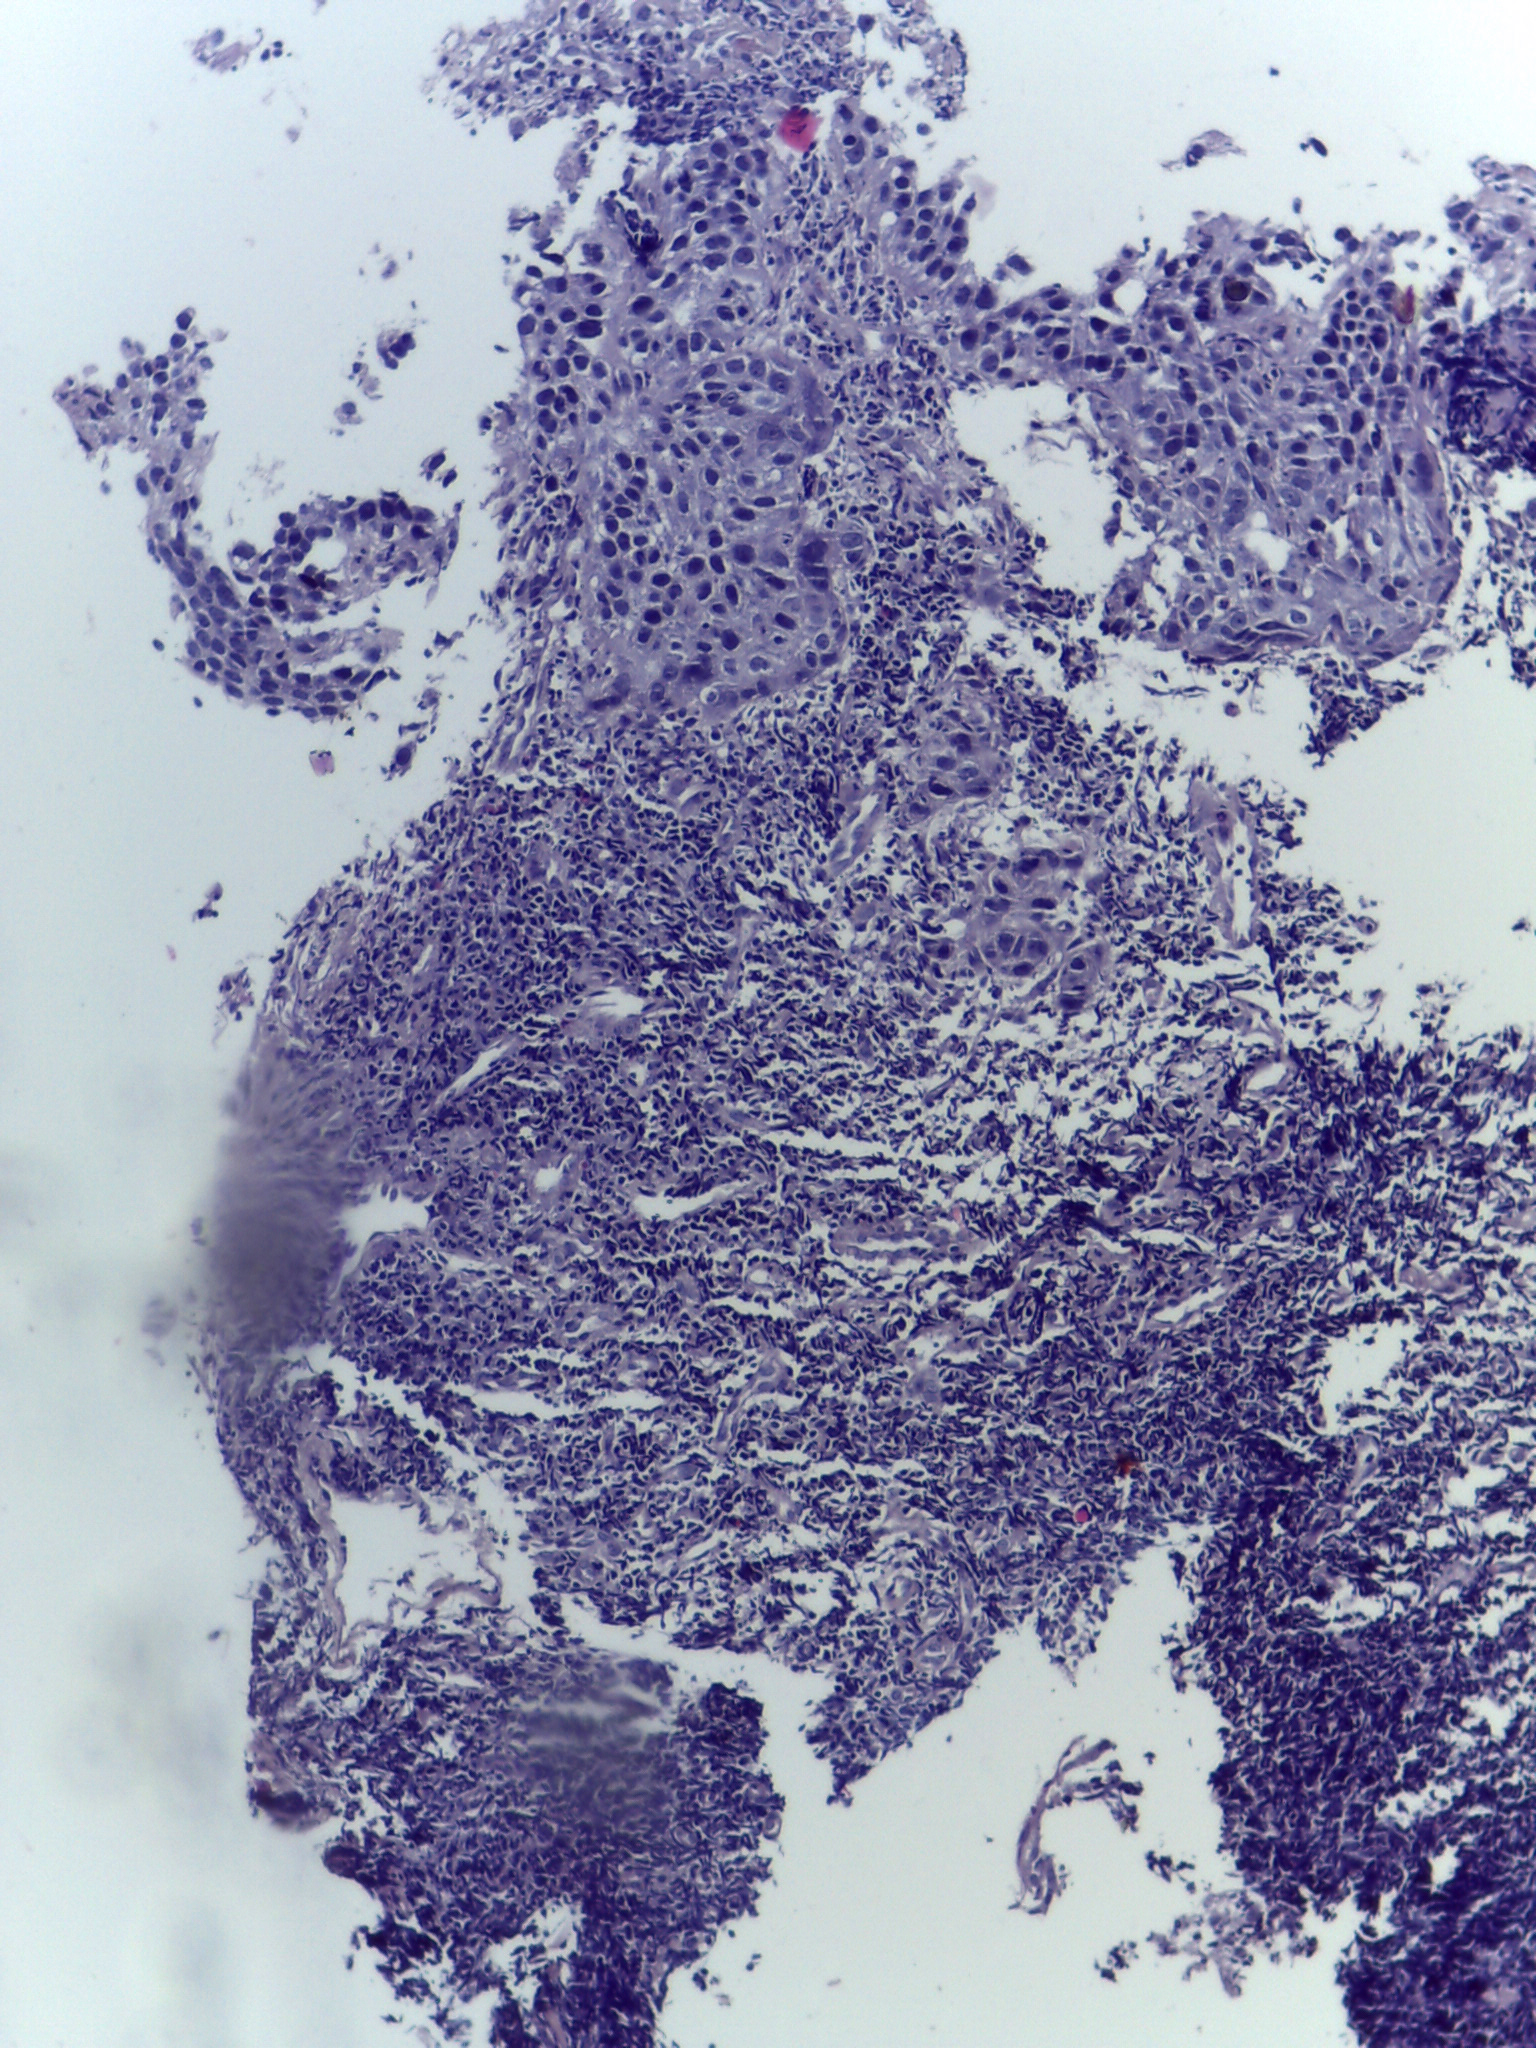
Diagnosis: OSCC